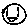
Label: smiley face